Fundus camera: zeiss
Shooting center: midpoint
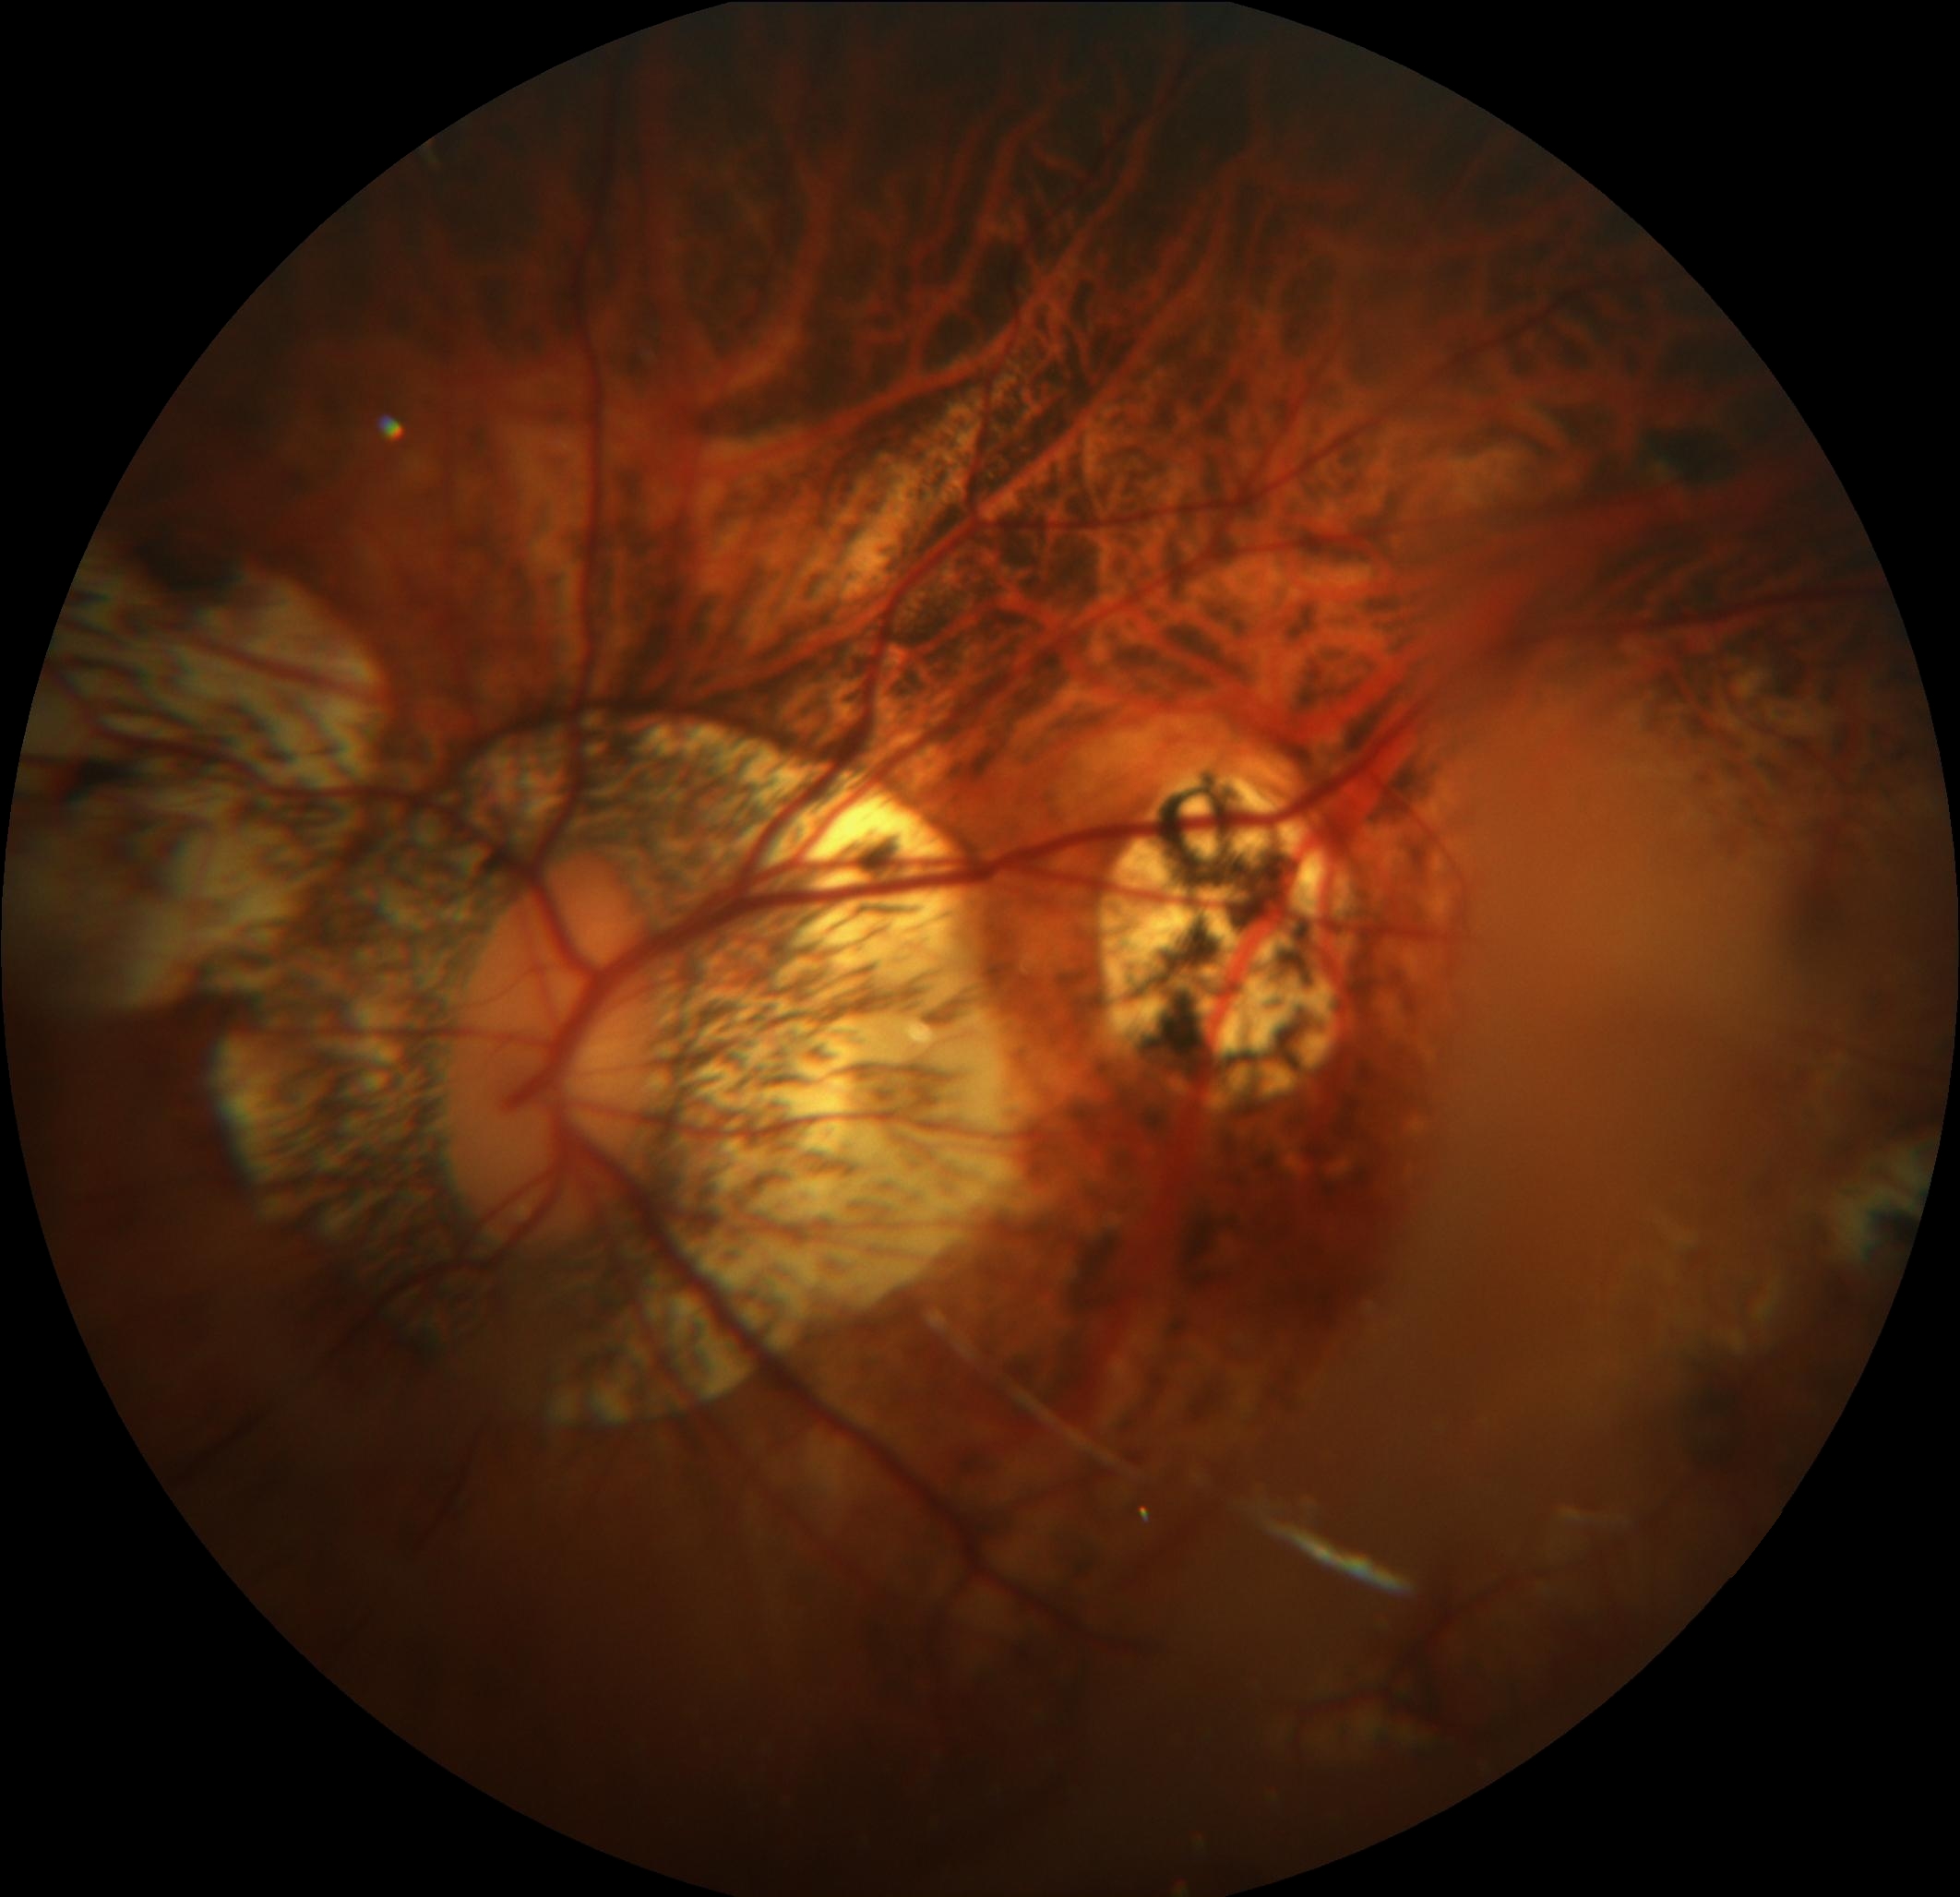
Pathologic myopia: yes
Patchy retinal atrophy: present
Retinal detachment: absent